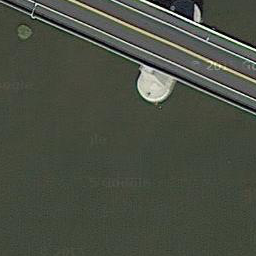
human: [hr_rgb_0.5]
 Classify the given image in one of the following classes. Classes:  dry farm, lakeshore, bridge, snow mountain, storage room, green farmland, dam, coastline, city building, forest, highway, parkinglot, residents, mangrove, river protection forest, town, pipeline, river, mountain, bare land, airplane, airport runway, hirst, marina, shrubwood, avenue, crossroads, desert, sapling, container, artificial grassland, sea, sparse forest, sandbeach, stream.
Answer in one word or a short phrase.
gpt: bridge